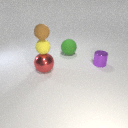
large red metal sphere below small brown rubber sphere